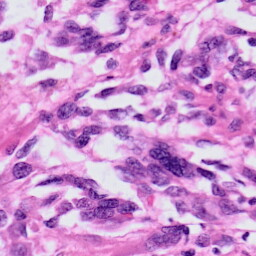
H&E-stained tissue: Skin